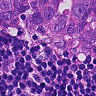
Metastatic tissue present: yes